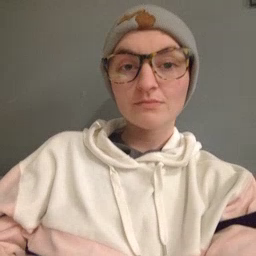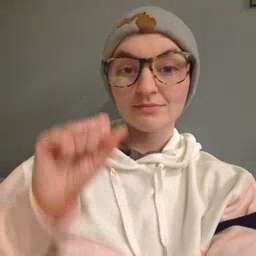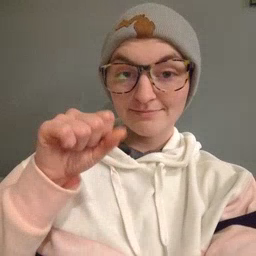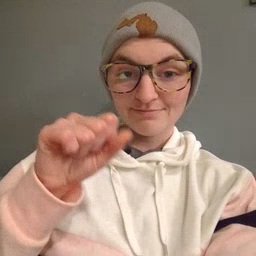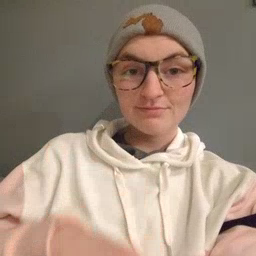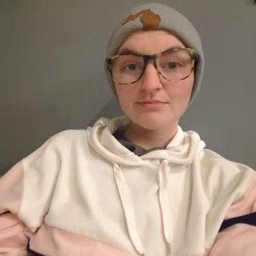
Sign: yes